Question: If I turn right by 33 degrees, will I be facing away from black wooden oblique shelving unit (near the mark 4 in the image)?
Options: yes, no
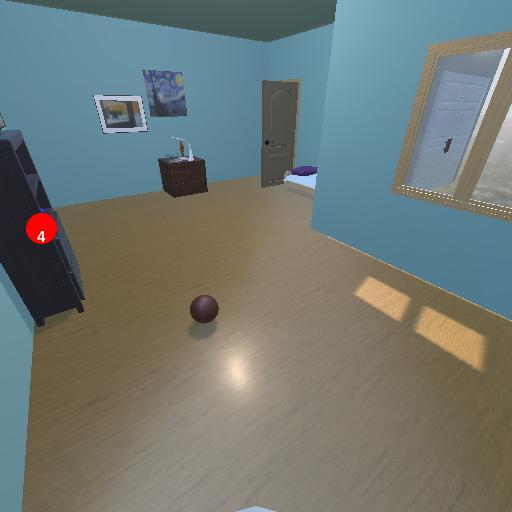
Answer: yes